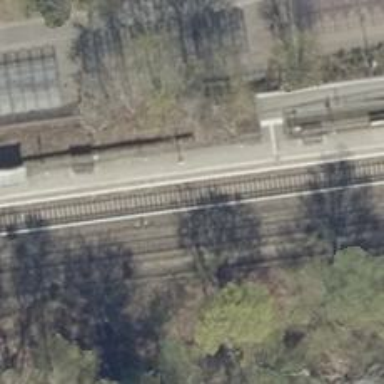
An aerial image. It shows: Light rail stop with public transport stop position along the railway.